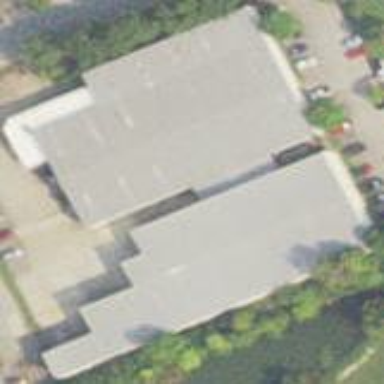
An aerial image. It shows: Commercial building.